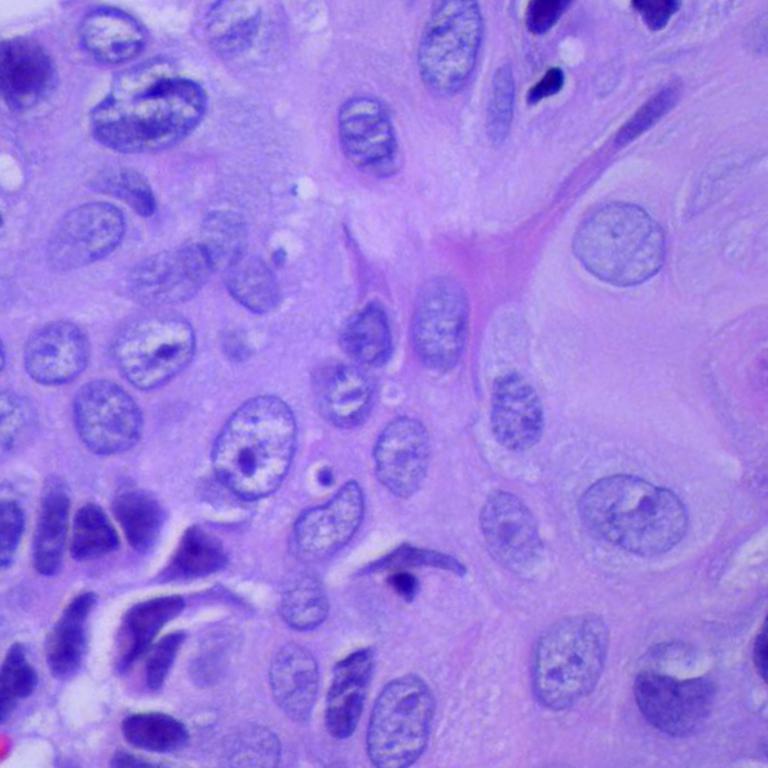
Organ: lung
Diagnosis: squamous carcinomas